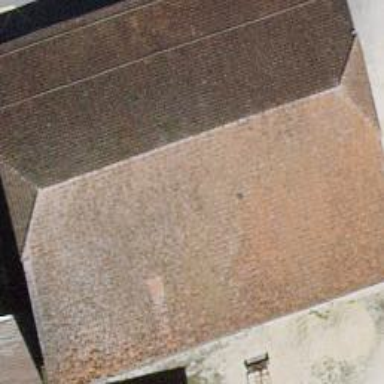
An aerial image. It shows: Barn.